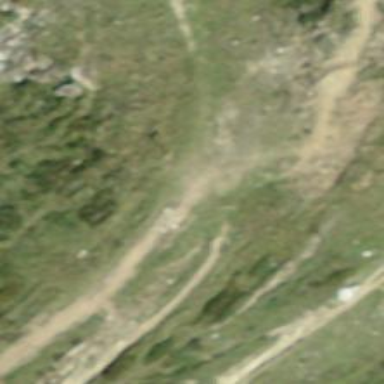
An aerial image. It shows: Rocky path.